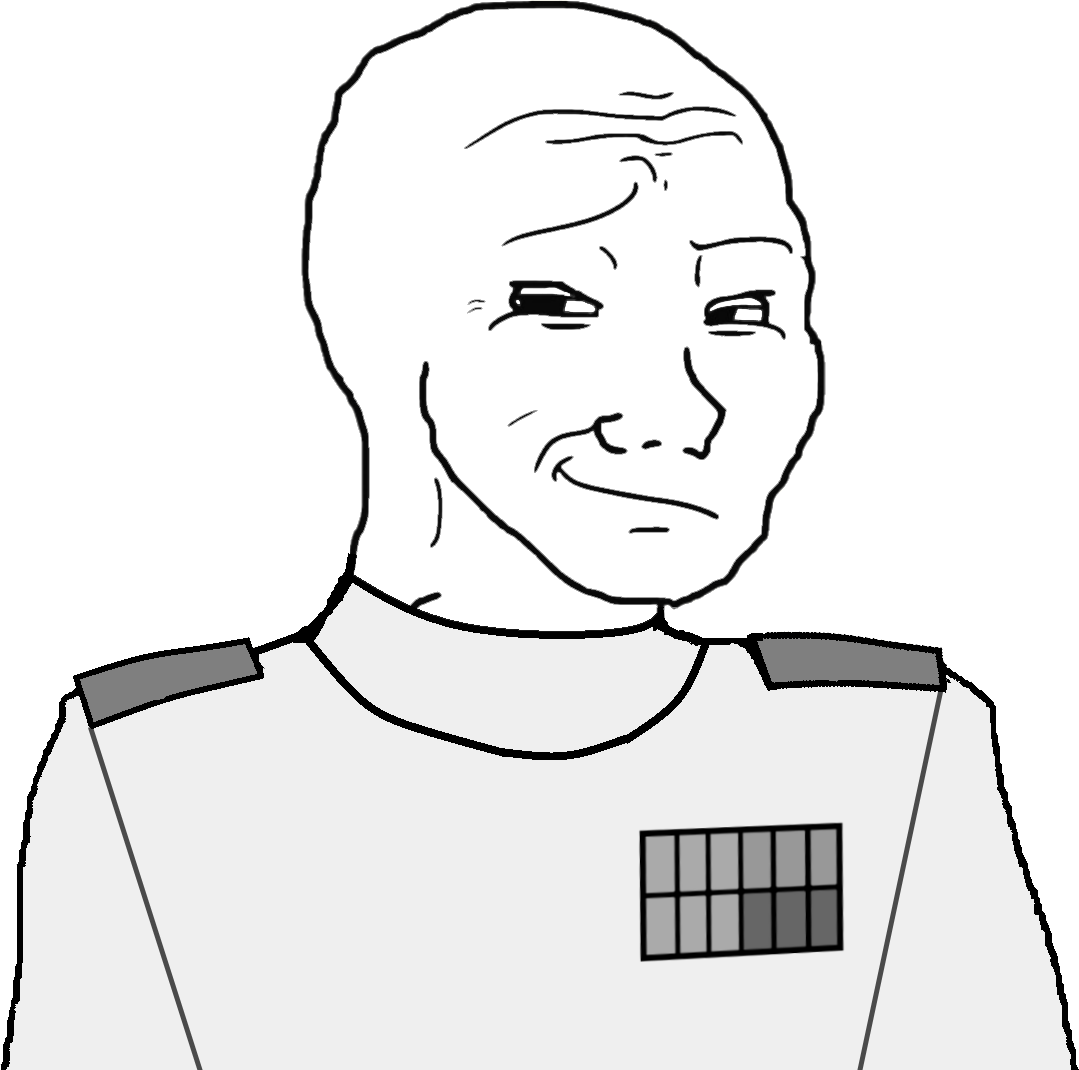
Label: 5_Smugjak